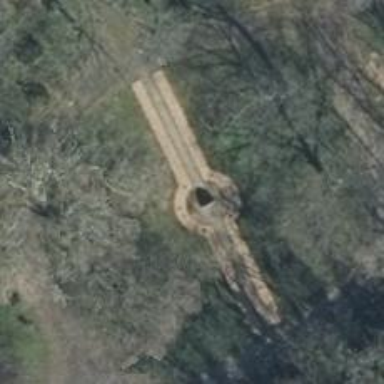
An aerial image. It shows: Historic memorial.